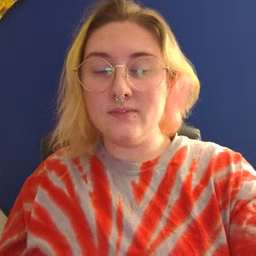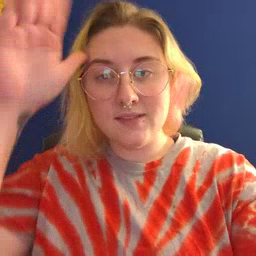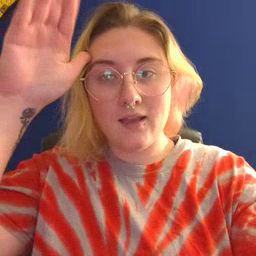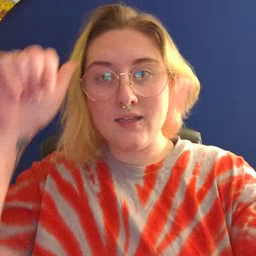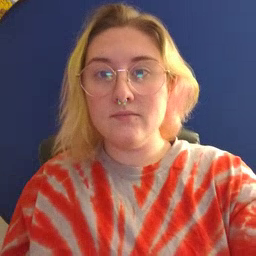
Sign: donkey